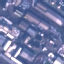
Land use / land cover: Industrial